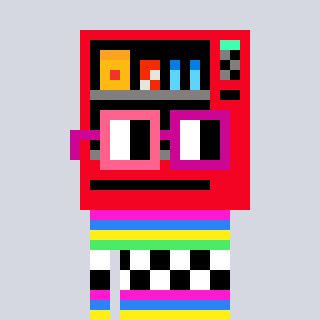
a pixel art character with square pink and red glasses, a vending machine-shaped head and a green-colored body on a cool background